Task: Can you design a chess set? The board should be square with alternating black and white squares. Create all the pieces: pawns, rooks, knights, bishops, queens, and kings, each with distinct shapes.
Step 3189:
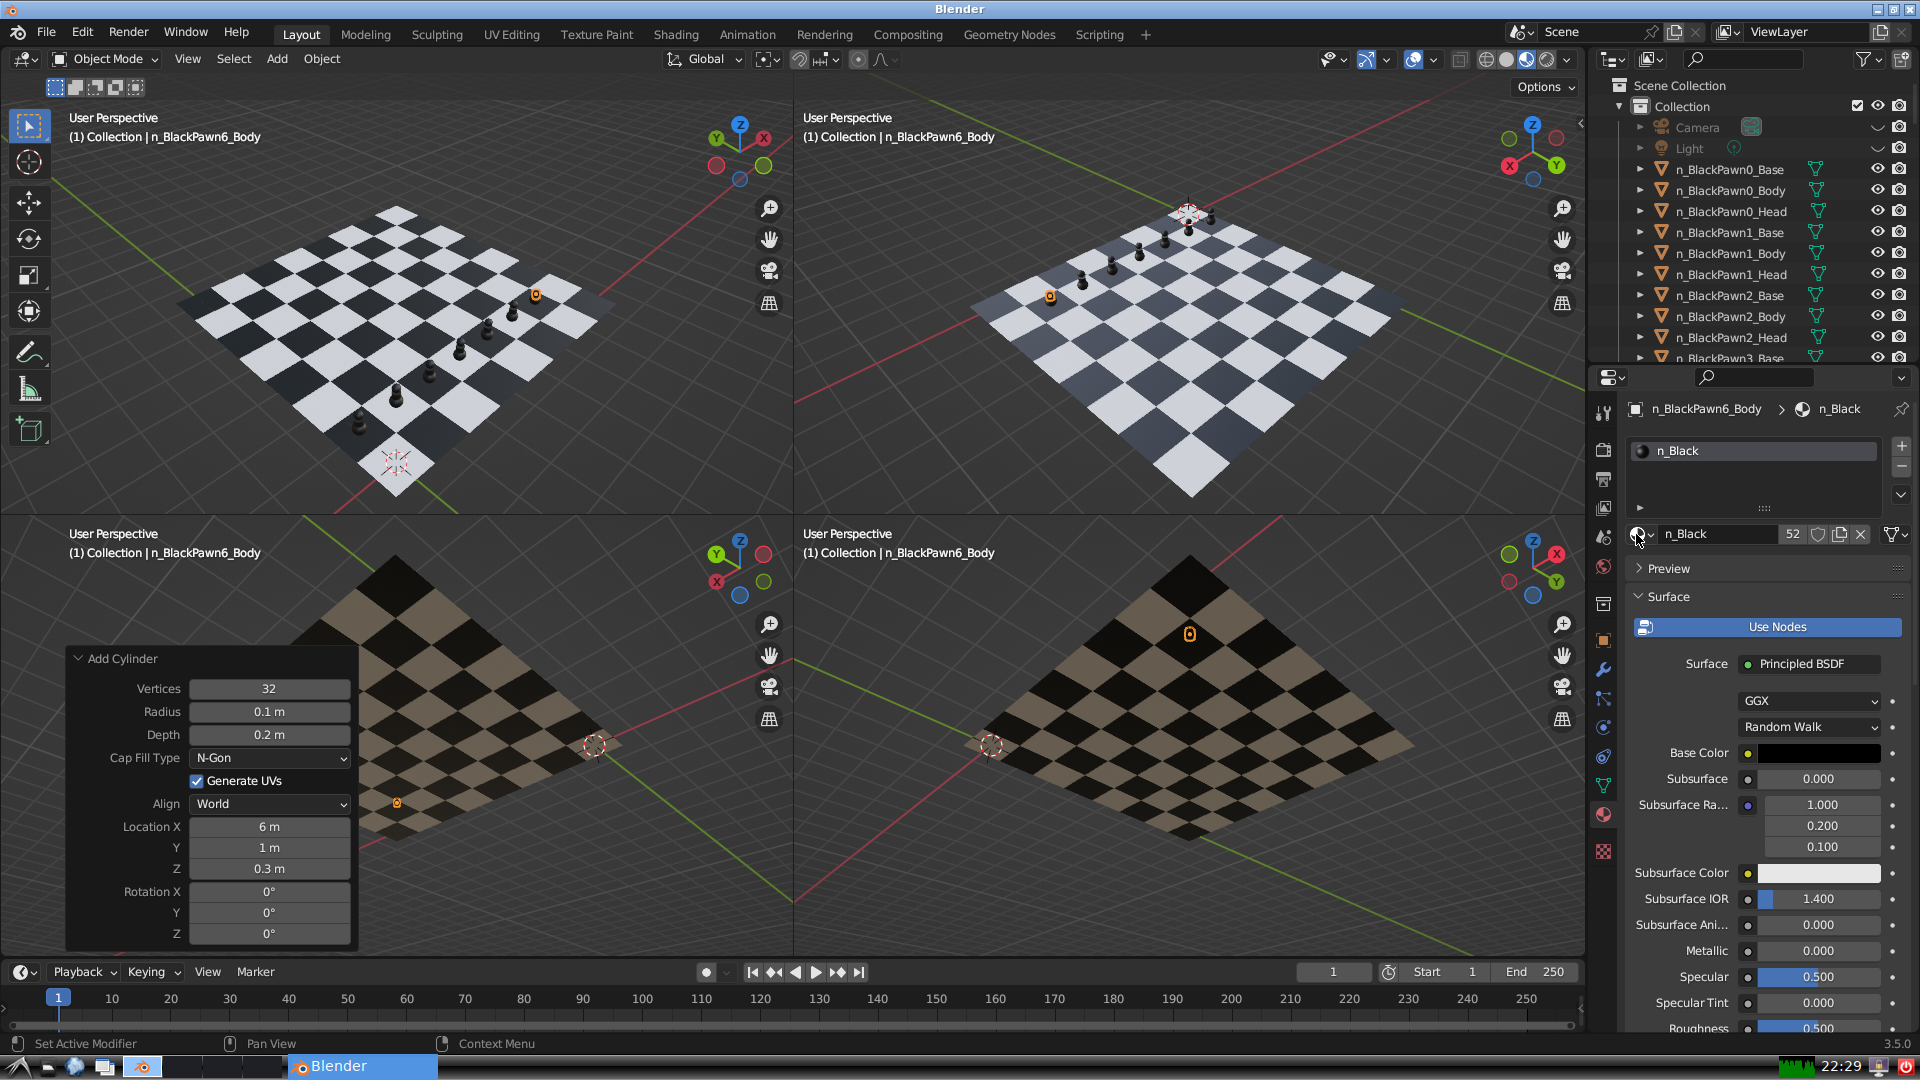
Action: {"mouse_move": [278, 58]}